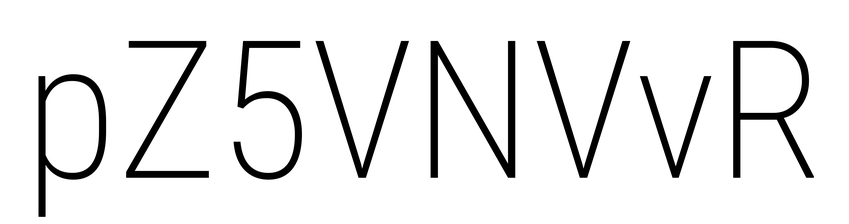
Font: Roboto_Condensed_ExtraLight